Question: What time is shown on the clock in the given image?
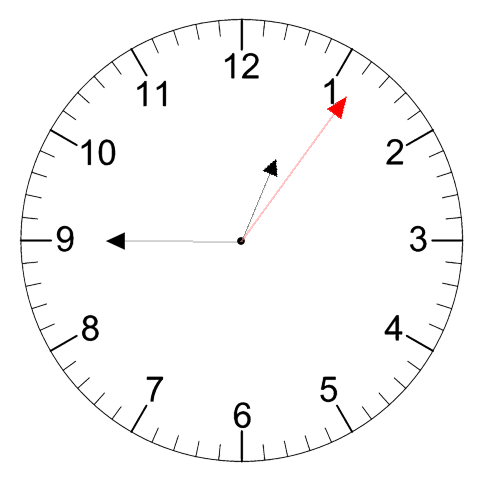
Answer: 12:45:06